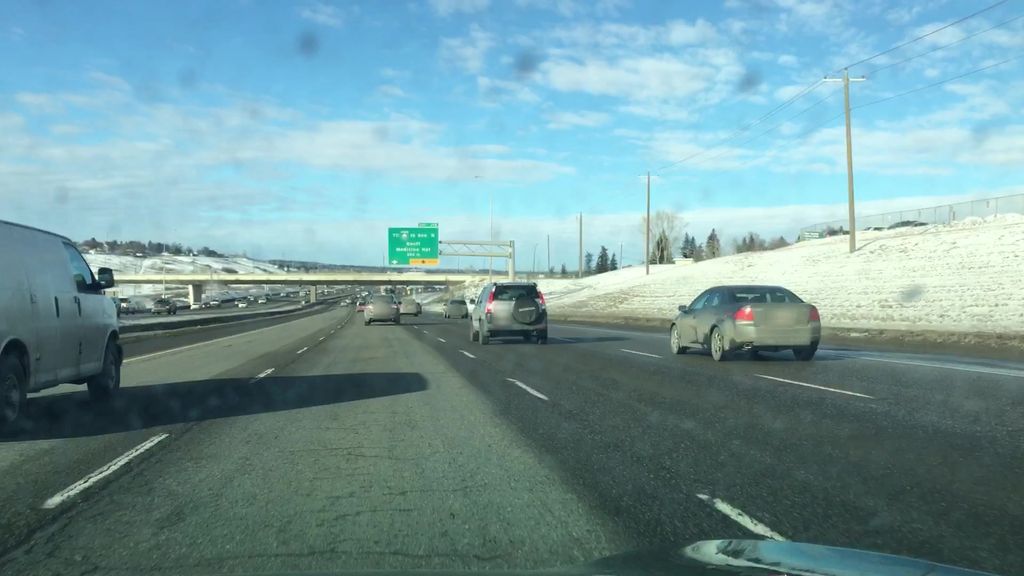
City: calgary